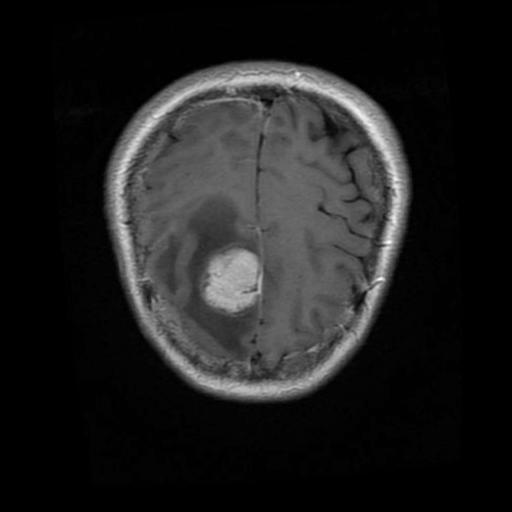
Label: meningioma